Interaction volume radius: 5 \u00c5
Interaction volume height: 10 \u00c5
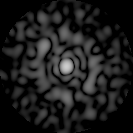
Disorder parameter: 0.8289